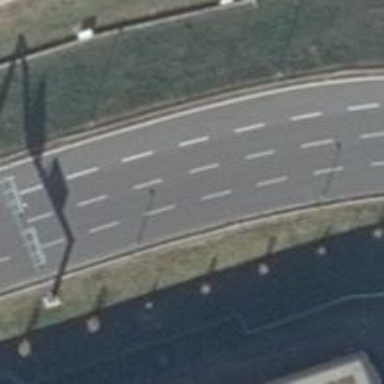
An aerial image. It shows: Asphalt road with trunk classification. It has embankment.